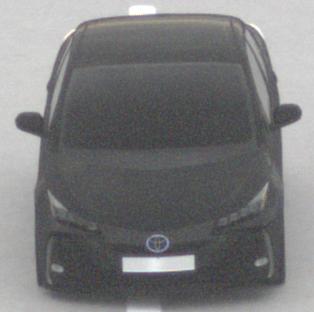
Make: Toyota
Model: Prius 1.8 Plug-In Hybrid
Detailed model: Prius (XW5) Plug-In
Model produced from: 2019/07
Model produced until: 2020/07
Doors: 5
Color: black
Road condition: dry road
Daytime: morning or afternoon
Contrast: low contrast